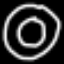
Label: donut